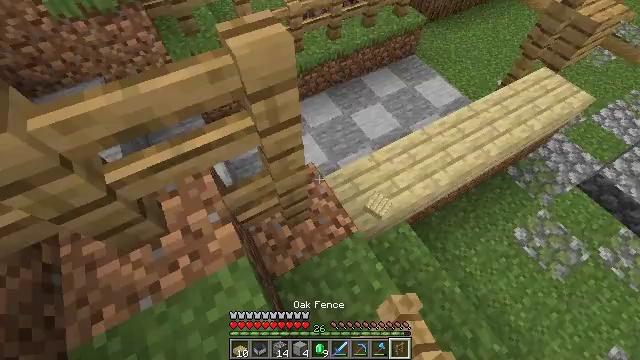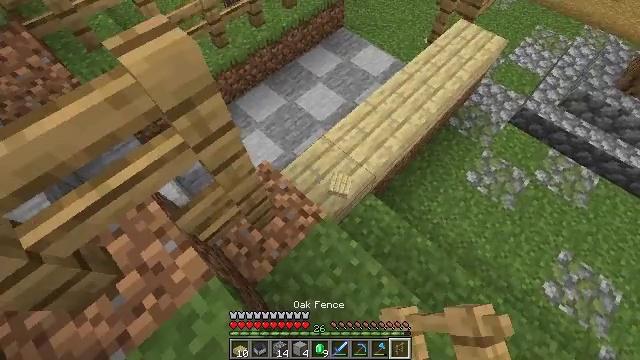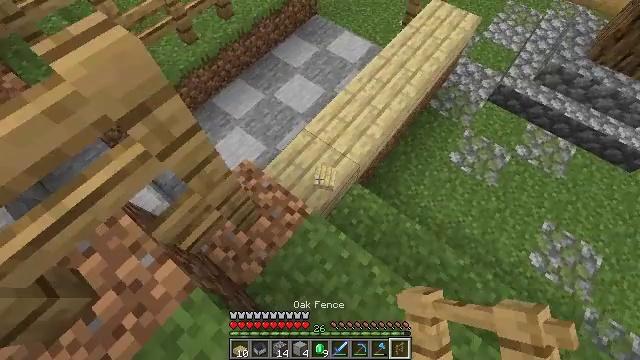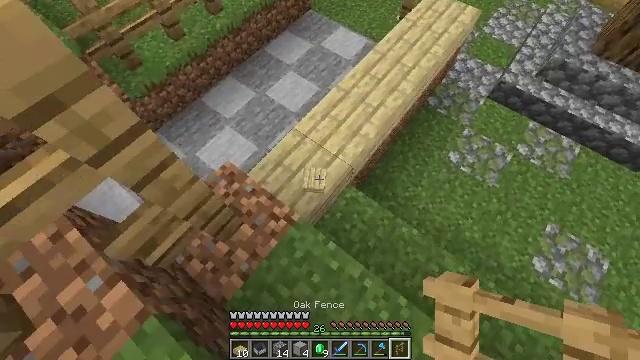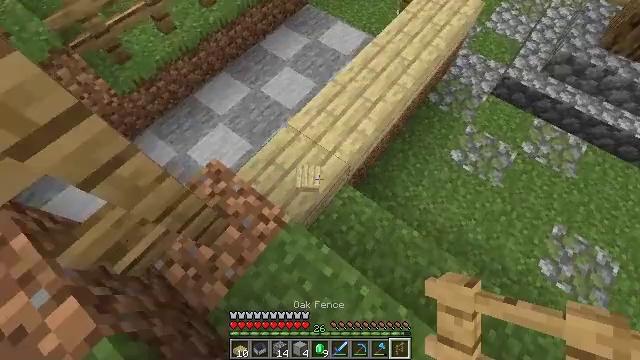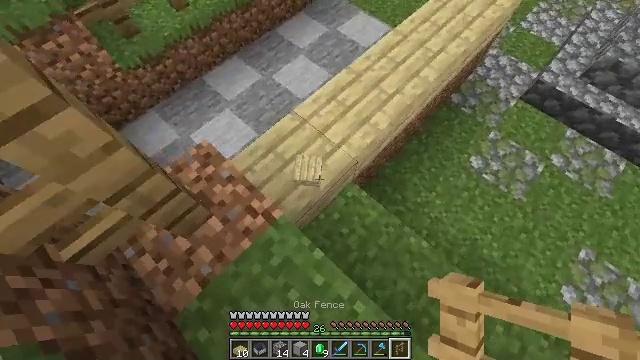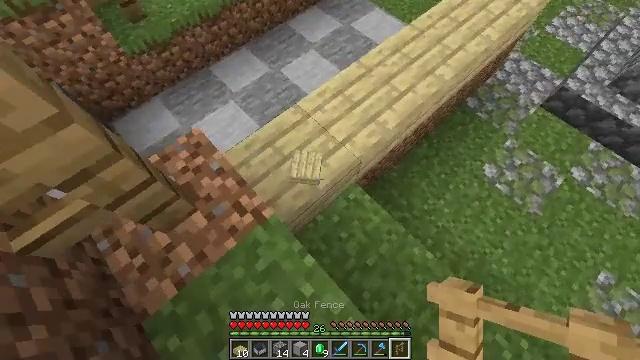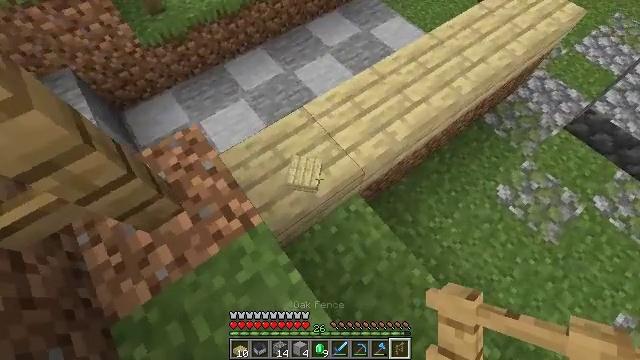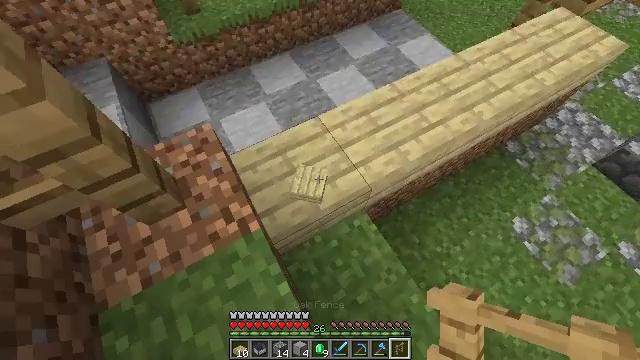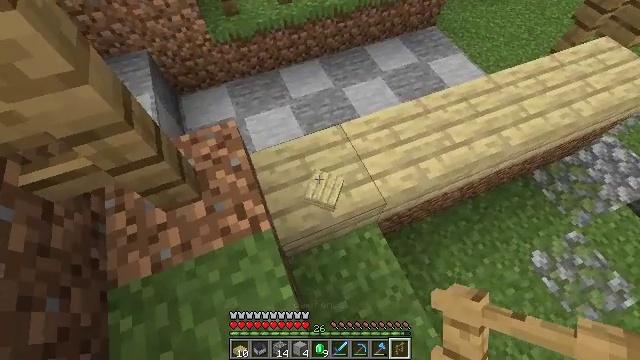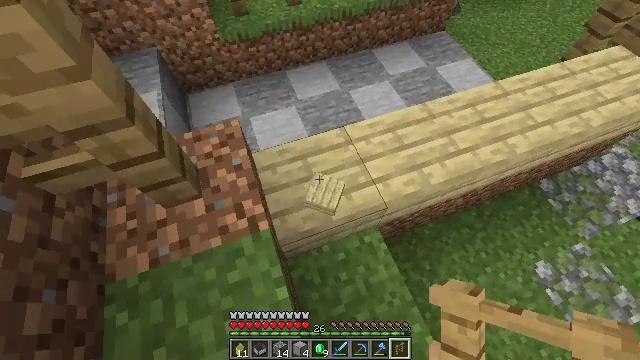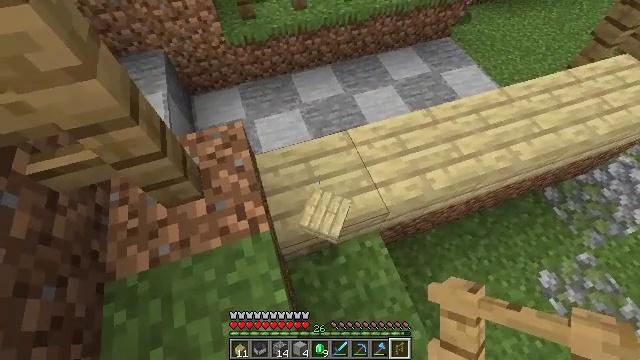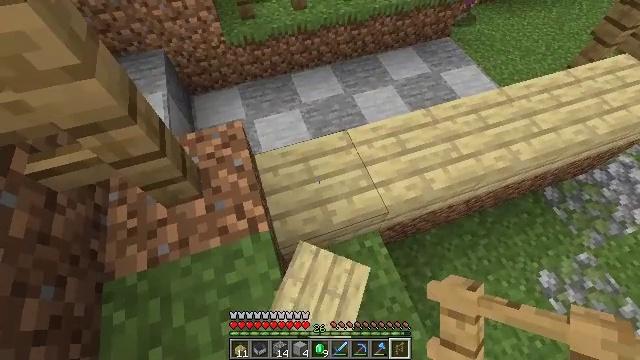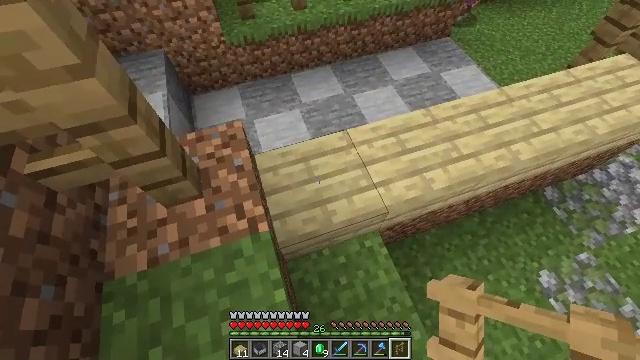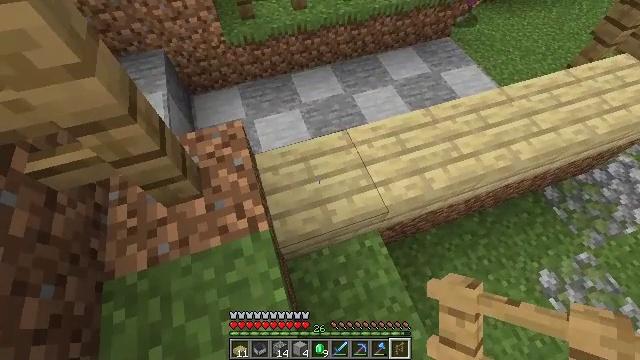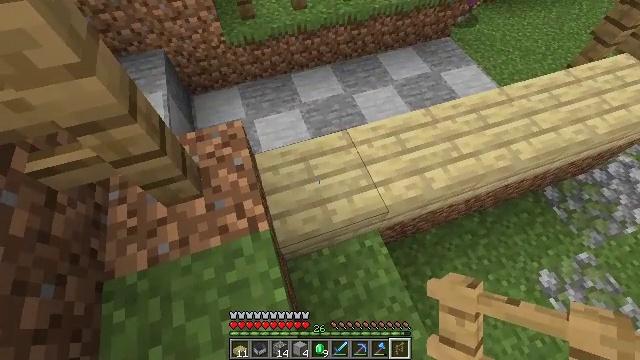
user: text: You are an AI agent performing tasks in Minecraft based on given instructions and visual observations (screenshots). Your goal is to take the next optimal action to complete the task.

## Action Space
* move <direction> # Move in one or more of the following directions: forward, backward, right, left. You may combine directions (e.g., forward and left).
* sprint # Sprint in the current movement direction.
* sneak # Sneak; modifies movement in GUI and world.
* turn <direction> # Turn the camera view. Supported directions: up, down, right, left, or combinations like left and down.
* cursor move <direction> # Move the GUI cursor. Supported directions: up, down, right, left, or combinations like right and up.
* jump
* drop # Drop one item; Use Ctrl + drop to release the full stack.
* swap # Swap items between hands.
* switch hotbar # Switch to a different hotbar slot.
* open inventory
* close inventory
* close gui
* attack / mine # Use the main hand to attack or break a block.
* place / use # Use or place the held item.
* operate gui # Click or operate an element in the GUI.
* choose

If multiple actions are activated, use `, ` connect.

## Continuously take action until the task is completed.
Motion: motion action
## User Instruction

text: Remove the birch slab from a platform.
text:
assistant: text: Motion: move forward and move right, turn right and down
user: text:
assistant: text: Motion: move forward and move right, turn right and down
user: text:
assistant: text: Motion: move forward and move right
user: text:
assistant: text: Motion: move forward and move right
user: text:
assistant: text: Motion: move forward and move right, turn left
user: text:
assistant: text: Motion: turn left
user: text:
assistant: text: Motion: turn left and up
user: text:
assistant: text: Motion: turn left and up
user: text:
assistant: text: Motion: turn left and up
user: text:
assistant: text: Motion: turn left
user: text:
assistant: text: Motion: turn left
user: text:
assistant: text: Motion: no_op
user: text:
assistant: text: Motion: no_op
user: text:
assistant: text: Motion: no_op
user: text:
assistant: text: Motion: no_op
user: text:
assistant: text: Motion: no_op
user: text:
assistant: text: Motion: no_op
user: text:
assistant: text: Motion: no_op
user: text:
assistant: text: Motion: no_op
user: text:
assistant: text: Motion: no_op
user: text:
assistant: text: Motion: no_op
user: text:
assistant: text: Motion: no_op
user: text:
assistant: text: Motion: no_op
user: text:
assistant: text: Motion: no_op
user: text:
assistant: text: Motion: no_op
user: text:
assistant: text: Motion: no_op
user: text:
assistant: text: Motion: no_op
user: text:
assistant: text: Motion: no_op
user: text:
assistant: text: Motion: no_op
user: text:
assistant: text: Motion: no_op